【题型】填空题　【知识点】解析几何　【难度】medium
已知点\(P\)为直线\(l:x+y-2=0\)上的动点，过点\(P\)作圆\(C:x^2+2x+y^2=0\)的切线\(PA,PB\)，切点为\(A,B\)，当\(|PC|\cdot|AB|\)最小时，直线\(AB\)的方程为\underline{\quad\quad\quad\quad\quad\quad}
【解答】
【答案】\(3x+3y+1=0\)

【分析】先利用圆切线的性质推得\(A、P、B、C\)四点共圆，\(AB\perp CP\)，从而将\(|PC|\cdot|AB|\)转化为\(2|PA|\)，进而确定\(PC\perp l\)时\(|PC|\cdot|AB|\)取得最小值，再求得以\(PC\)为直径的圆的方程，由此利用两圆相交弦方程的求法即可得解。

【详解】
\(\because\) 圆\(C\)：\(x^2+2x+y^2=0\) 可化为\((x+1)^2+y^2=1\)，
\(\therefore C(-1,0)\)，\(r=1\)，

\(\because PA\)，\(PB\)是圆\(C\)的两条切线，则\(PA\perp AC\)，\(PB\perp BC\)，

\(\therefore A、P、B、C\)四点共圆，且\(AB\perp CP\)，\(PA=PB\)，

\(\because |PC|\cdot|AB|=4S_{\triangle PAC}=4\times\frac{1}{2}\times|PA|\times|AC|=2|PA|\)，

\(\because |PA|=\sqrt{|PC|^2-1}\)，

\(\therefore\) 当\(|PC|\)最小，即\(PC\perp l\)时，\(|PC|\cdot|AB|\)取得最小值，

此时\(PC\)方程为\(y=x+1\)，

联立\(\begin{cases}y=x+1\\x+y-2=0\end{cases}\) 解得\(x=\frac{1}{2}\)，\(y=\frac{3}{2}\)，即\(P\left(\frac{1}{2},\frac{3}{2}\right)\)，

\(\therefore\) 以\(PC\)为直径的圆的方程为\(\left(x-\frac{1}{2}\right)(x+1)+\left(y-\frac{3}{2}\right)y=0\)，

即\(x^2+\frac{1}{2}x+y^2-\frac{3}{2}y-\frac{1}{2}=0\)，

\(\because\) 圆\(C\)：\(x^2+2x+y^2=0\)，两圆相交，

\(\therefore\) 两圆方程相减即为\(AB\)的方程\(3x+3y+1=0\)。

故答案为：\(3x+3y+1=0\)。

【点睛】关键点睛：本题解决的关键是将\(|PC|\cdot|AB|\)转化为\(2|PA|\)，从而确定\(|PC|\cdot|AB|\)最小时\(P\)的坐标，从而利用两圆相减可得相交弦方程的技巧得解。

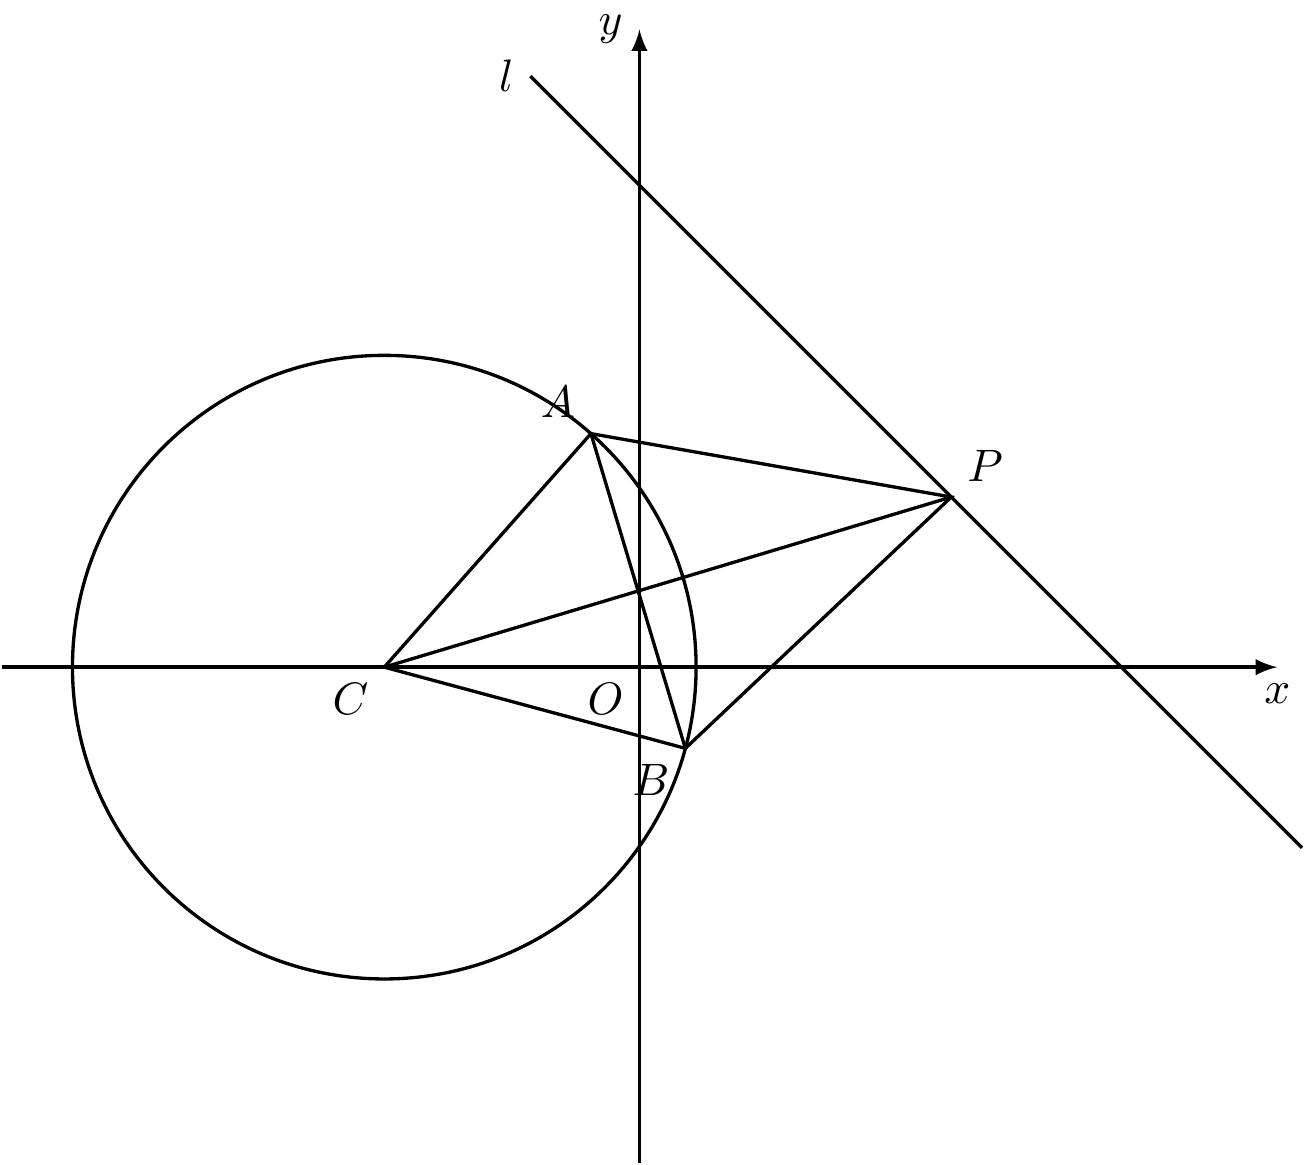